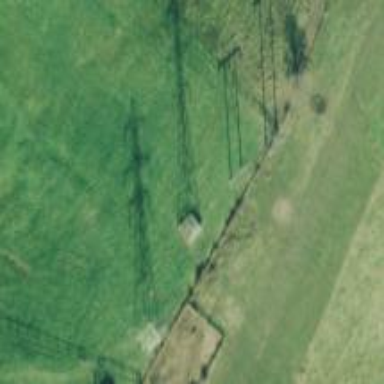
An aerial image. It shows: Lattice structure tower used for power transmission.